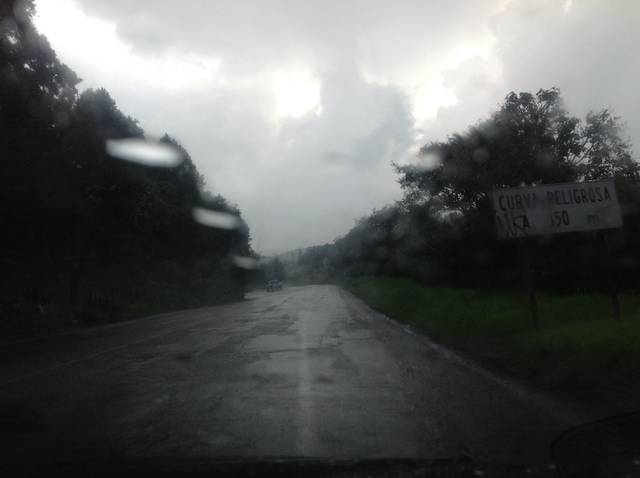
Region: Mexico
Coordinates: 19.588, -96.972